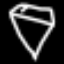
Label: diamond